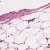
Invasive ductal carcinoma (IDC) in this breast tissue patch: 0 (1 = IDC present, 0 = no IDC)